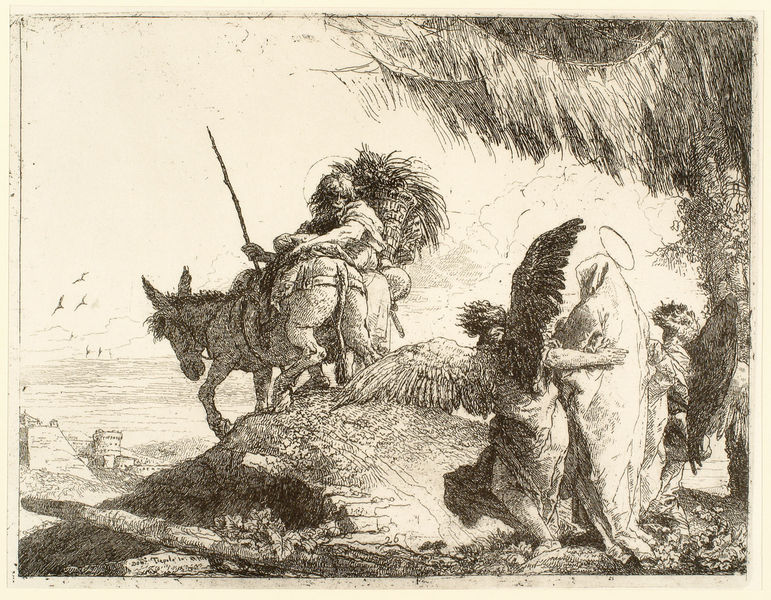
Titel: Die Flucht nach Ägypten
Künstler: Domenico Giovanni Tiepolo
Institution: Berlin, Kupferstichkabinett
Schlagwörter: baum, berg, flügel, hand, himmel, umhang, vogel, weiß, wolken, menschen, finger, frau, kleid, schwarz, stroh, zeichnung, tier, weg, wolke, alt, mensch, hügel, vögel, person, ohren, anhöhe, esel, stock, turm, affe, engel, schwanz, stab, kiepe, mauer, querformat, korb, palme, striche, flucht, burg, festung, radierung, stich, schwarzweiß, heiligenschein, rucksack, heilig, schutzengel, maria, kupferstich, madonna, führen, helfen, josef, ägypten, schwraz, bergab, schwerzweiss